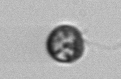
Label: Dinophyceae